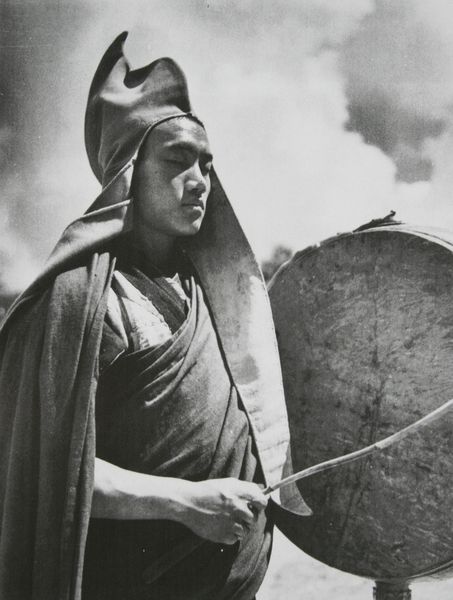
Titel: Gangtok/Sikkim, Mönch mit Stilpauke
Künstler: Ernst Krause
Standort: Koblenz
Institution: Bundesarchiv
Schlagwörter: himmel, mann, wolke, haube, gewand, stock, fell, foto, asien, trommel, priester, mönch